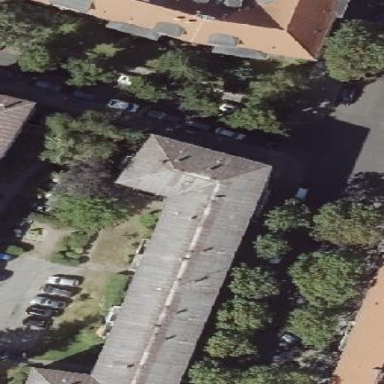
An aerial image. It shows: Hipped roof apartment building.